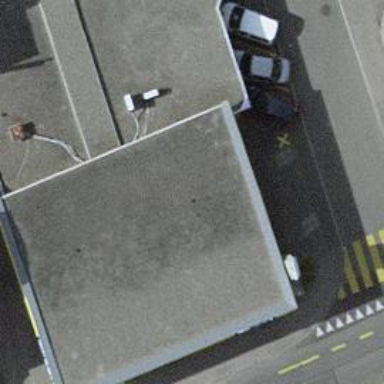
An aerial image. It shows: Fuel station.